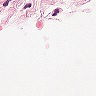
Metastatic tissue present: no